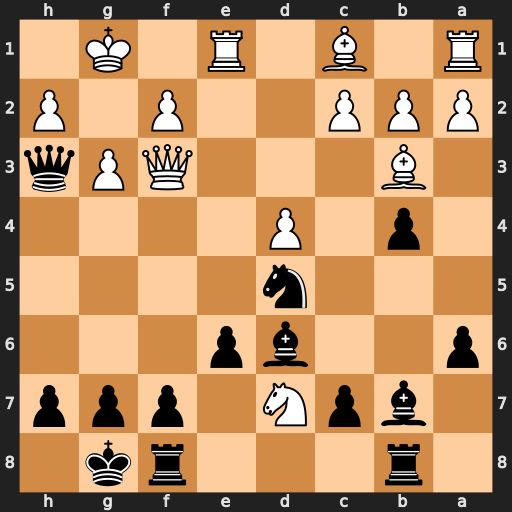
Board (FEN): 1r3rk1/1bpN1ppp/p2bp3/3n4/1p1P4/1B3QPq/PPP2P1P/R1B1R1K1
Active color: b
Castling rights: -
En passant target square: -
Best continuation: Nb6 Qxb7 Rxb7